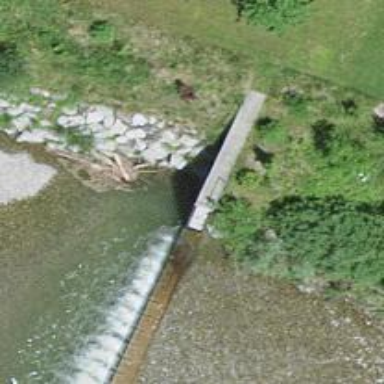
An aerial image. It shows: Weir in waterway.